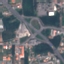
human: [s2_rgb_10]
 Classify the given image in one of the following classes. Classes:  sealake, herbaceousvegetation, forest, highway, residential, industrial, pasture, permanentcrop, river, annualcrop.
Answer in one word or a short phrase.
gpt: Highway